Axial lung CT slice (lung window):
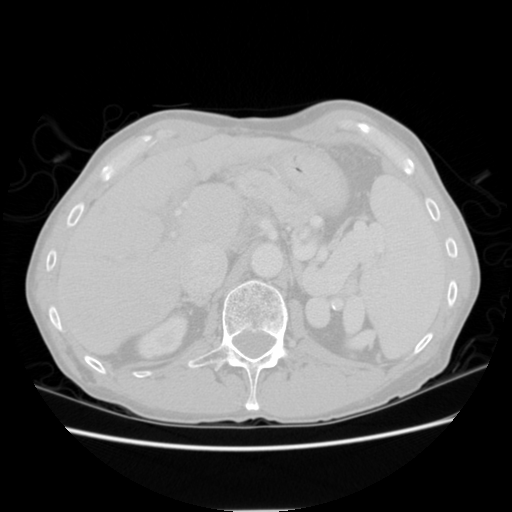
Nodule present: no